Question: This is the HTML formatted text I'm sending to a UIWebView instance.
'''
"This is my sample
<br>
question text." And
<br>
<a style="padding:2px; font-family:'Futura-CondensedExtraBold',Georgia,Serif; color:white; border:0px solid;border-radius:10px; background-image: -webkit-linear-gradient(bottom, rgb(102,184,24) 4%, rgb(197,228,71) 52%); ">"The sample</a>
<a style="padding:2px; font-family:'Futura-CondensedExtraBold',Georgia,Serif; color:white; border:0px solid;border-radius:10px; background-image: -webkit-linear-gradient(bottom, rgb(102,184,24) 4%, rgb(197,228,71) 52%); ">
<br>
<a style="padding:2px; font-family:'Futura-CondensedExtraBold',Georgia,Serif; color:white; border:0px solid;border-radius:10px; background-image: -webkit-linear-gradient(bottom, rgb(102,184,24) 4%, rgb(197,228,71) 52%); ">answer text goes</a>
<a style="padding:2px; font-family:'Futura-CondensedExtraBold',Georgia,Serif; color:white; border:0px solid;border-radius:10px; background-image: -webkit-linear-gradient(bottom, rgb(102,184,24) 4%, rgb(197,228,71) 52%); ">
<br>
<a style="padding:2px; font-family:'Futura-CondensedExtraBold',Georgia,Serif; color:white; border:0px solid;border-radius:10px; background-image: -webkit-linear-gradient(bottom, rgb(102,184,24) 4%, rgb(197,228,71) 52%); ">here"</a>.
'''
And here is the image of an output in the UIWebView.
<URL>

I'm seing a same color vertical bar next to each formatted line in the webview.
I highly appreciate any tips/advices on this. Thanks.
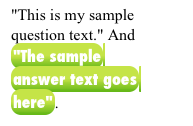
Answer: Because your code has 2 '<a>' which does not contain any text and even it has no '</a>' end tag (). And you have given 'style="padding:2px"' to them. So it will pad 2px inside '<a>' tag and will show background color.
Remove that 2 '<a>' and it will work as you want.
<URL>